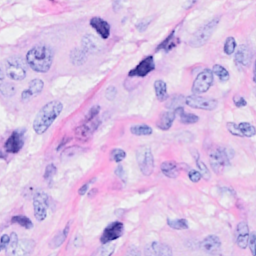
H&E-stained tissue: Breast